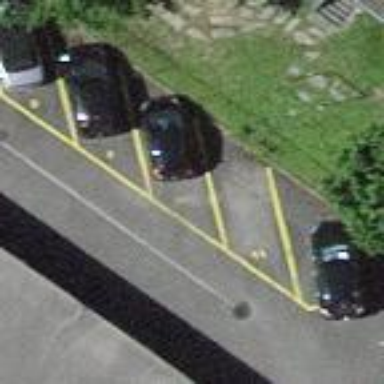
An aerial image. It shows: Parking lane area.